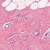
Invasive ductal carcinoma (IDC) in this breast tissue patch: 0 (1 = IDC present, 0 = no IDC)